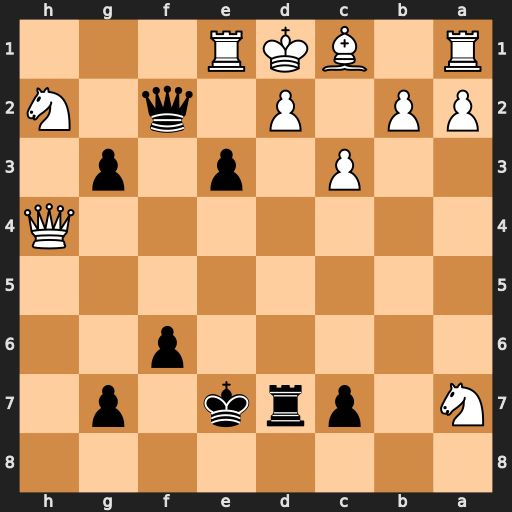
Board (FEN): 8/N1prk1p1/5p2/8/7Q/2P1p1p1/PP1P1q1N/R1BKR3
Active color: b
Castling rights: -
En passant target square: -
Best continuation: Rxd2+ Bxd2 Qxd2#